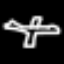
Label: airplane